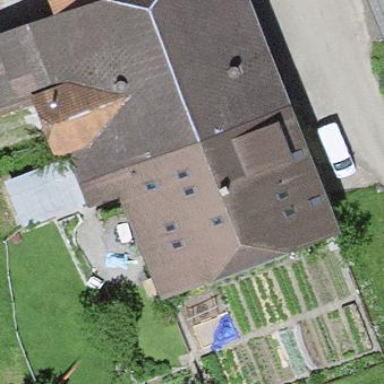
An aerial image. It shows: Farm building.